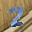
Label: 2